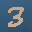
Label: 3